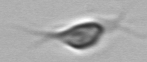
Label: Chrysochromulina